【题型】填空题　【知识点】平面几何　【难度】easy
图$^{\textcircled{1}}$是小蒲周末学做的小蛋糕，每一块小蛋糕的上表面可看作是四边形$ABCD$，小蒲沿小蛋糕的对角线划了一个十字花（如图$^{\textcircled{2}}$）。已知$AC$与$BD$互相平分且交于点$O$，$AD=4\mathrm{cm}$，$AC=10\mathrm{cm}$，$BD=6\mathrm{cm}$，则一块小蛋糕的上表面$ABCD$的面积为\underline{\qquad}$\mathrm{cm}^2$。

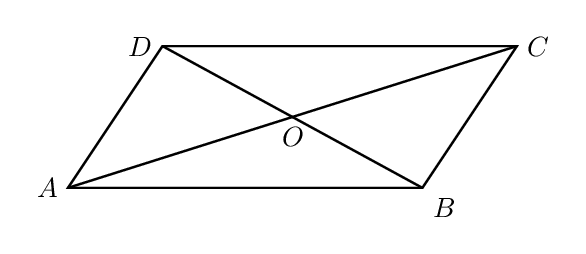
【解答】
\noindent
\textbf{【答案】} 24

\noindent
\textbf{【分析】}

\noindent
\textbf{【详解】} 解：$\because AC$ 与 $BD$ 互相平分，

\noindent
$\therefore$ 四边形 $ABCD$ 是平行四边形，

\noindent
$\therefore OD = \frac{1}{2}BD = 3\mathrm{cm}$，$OA = \frac{1}{2}AC = 5\mathrm{cm}$。

\noindent
$\because AD = 4\mathrm{cm}$，$OA = 5\mathrm{cm}$，$OD = 3\mathrm{cm}$，

\noindent
$\therefore AD^2 + OD^2 = OA^2$，

\noindent
$\therefore \triangle ADO$ 为直角三角形，$\angle ADO = 90^\circ$，

\noindent
$\therefore AD \perp BD$，

\noindent
$\therefore S_{\triangle ADO} = \frac{1}{2} \times 4 \times 3 = 6\ (\mathrm{cm}^2)$

\noindent
$\therefore$ 四边形 $ABCD$ 的面积为 $4 \times 6 = 24\ (\mathrm{cm}^2)$。

\noindent
故答案为：24。